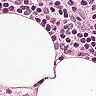
Metastatic tissue present: no